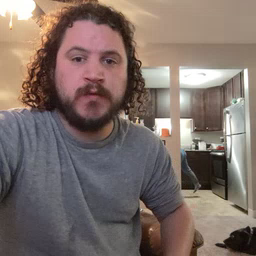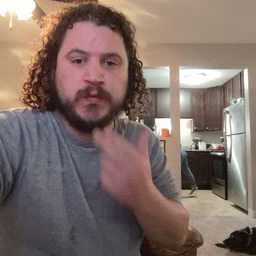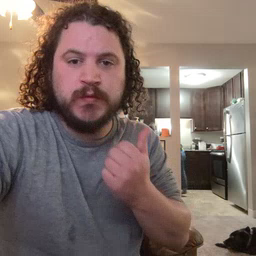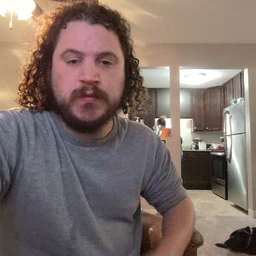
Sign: cute